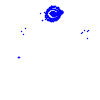
Particle: electron